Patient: sex M, age 58
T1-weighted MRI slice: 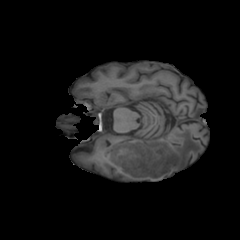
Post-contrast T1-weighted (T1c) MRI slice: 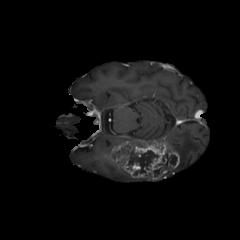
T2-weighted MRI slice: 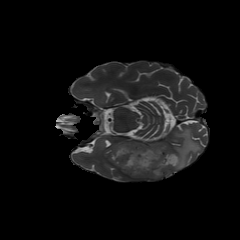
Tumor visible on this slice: yes
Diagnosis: Glioblastoma, IDH-wildtype
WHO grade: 4